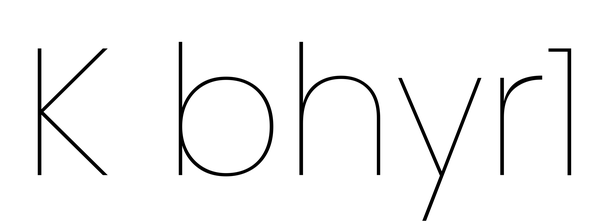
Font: Poppins-Thin